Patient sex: M
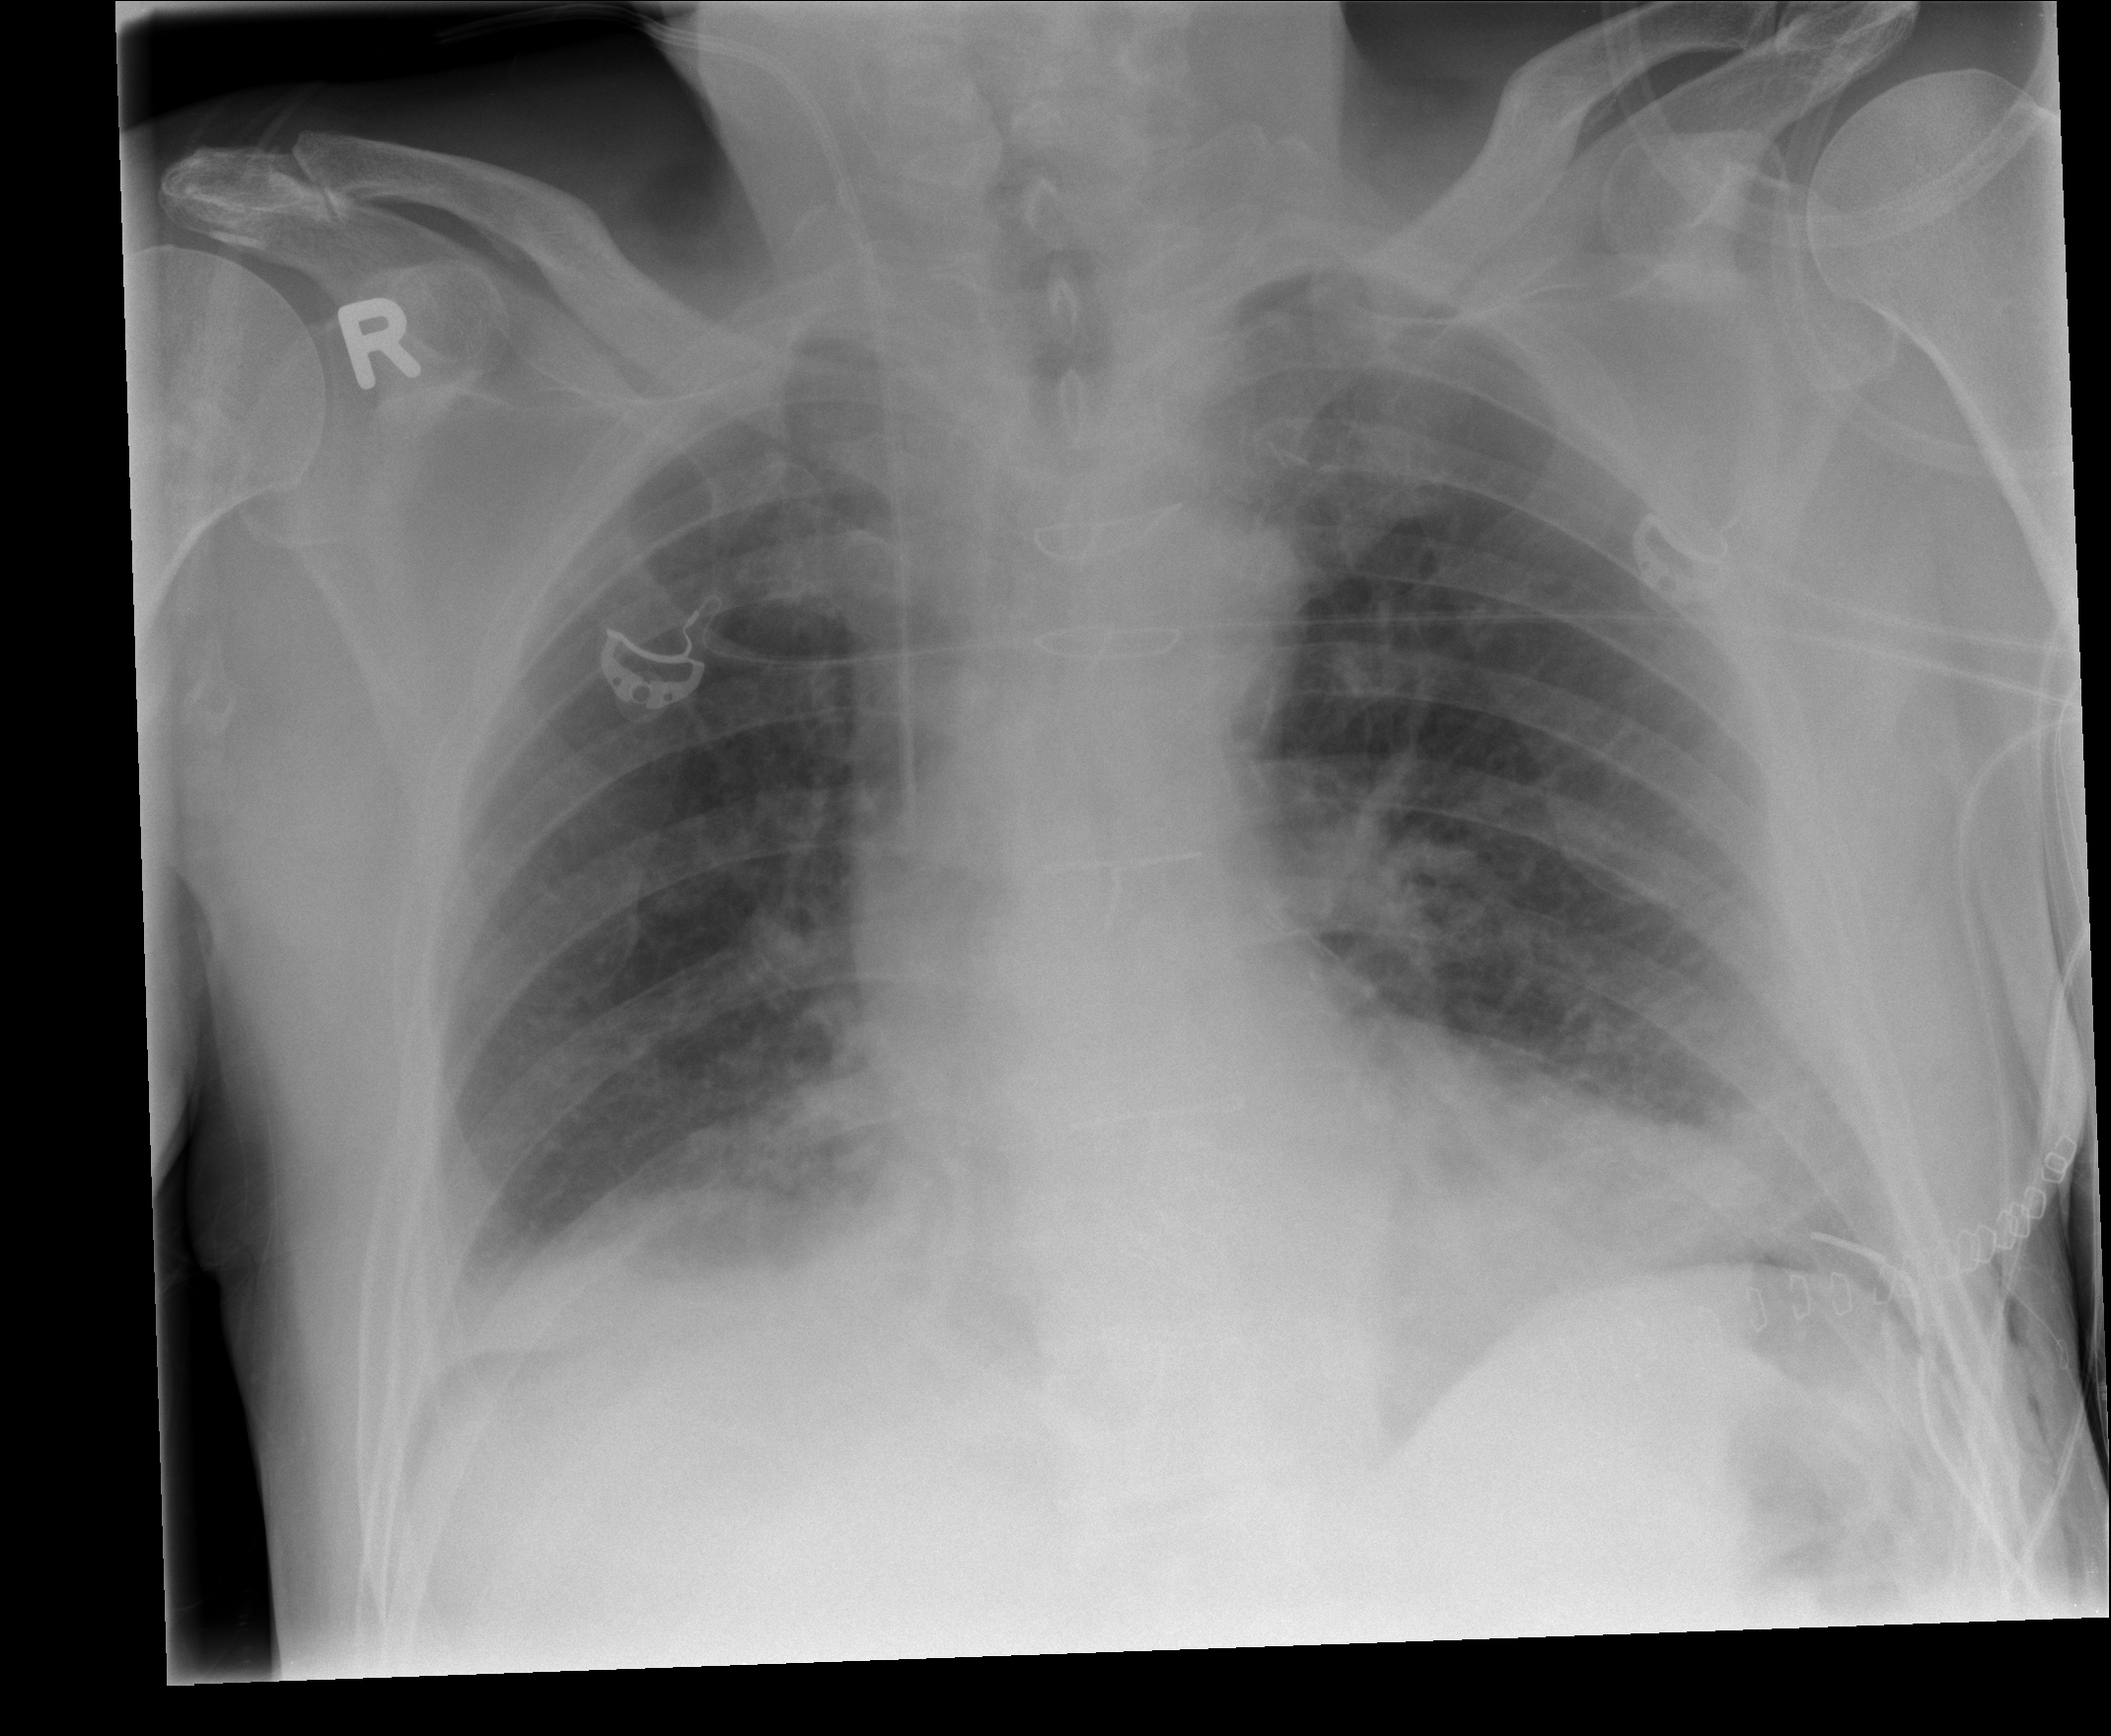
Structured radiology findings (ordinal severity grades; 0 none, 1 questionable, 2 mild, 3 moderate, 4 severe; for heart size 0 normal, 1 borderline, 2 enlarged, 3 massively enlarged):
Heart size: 2
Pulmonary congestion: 2
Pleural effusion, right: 3
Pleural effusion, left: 0
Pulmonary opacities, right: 2
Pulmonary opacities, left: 0
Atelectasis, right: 3
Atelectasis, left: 0